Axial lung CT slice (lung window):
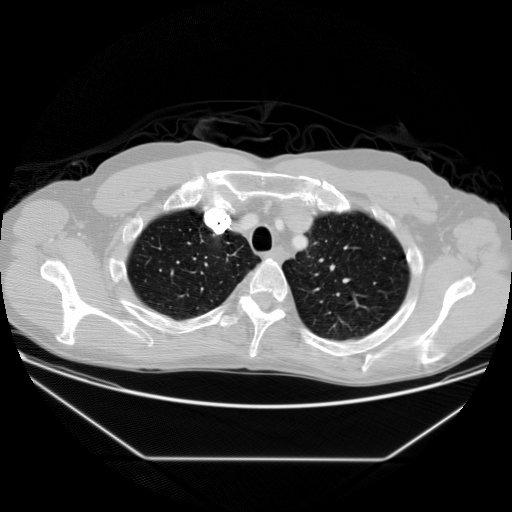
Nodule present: no